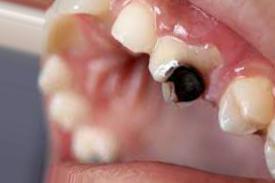
Condition: Caries